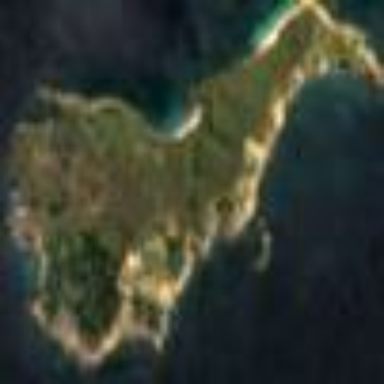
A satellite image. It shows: Islet along the coastline.